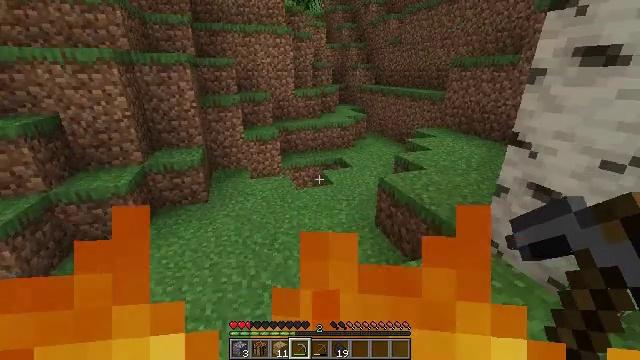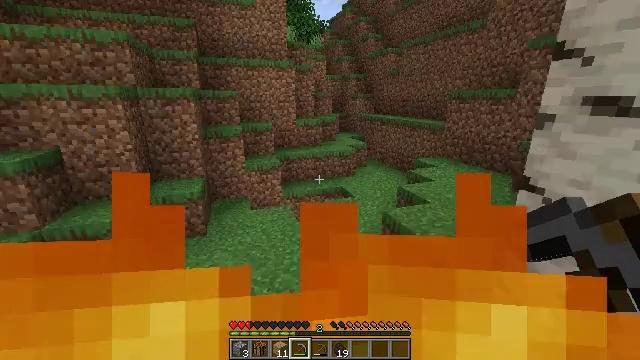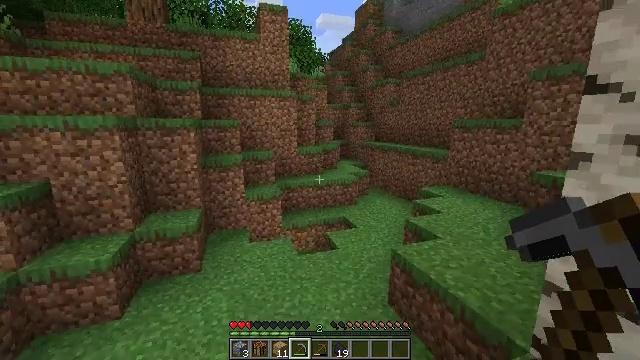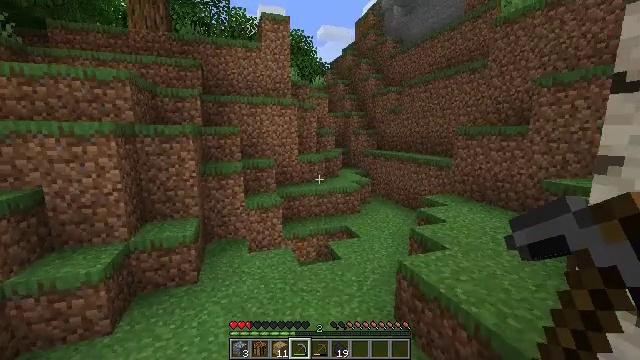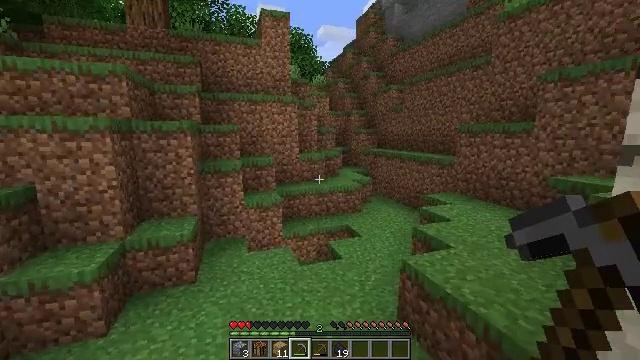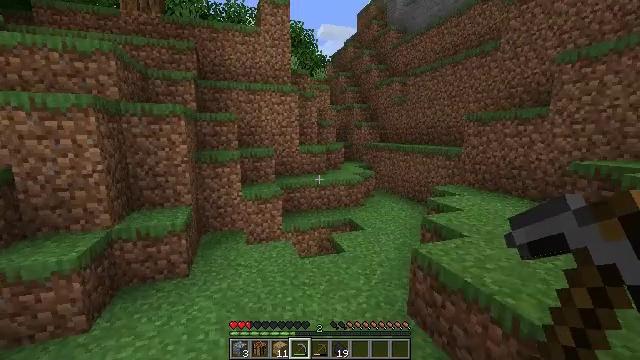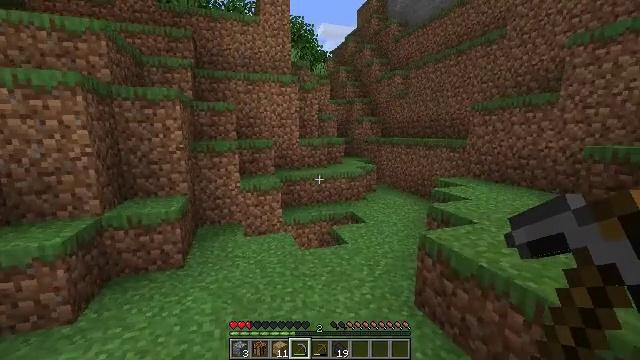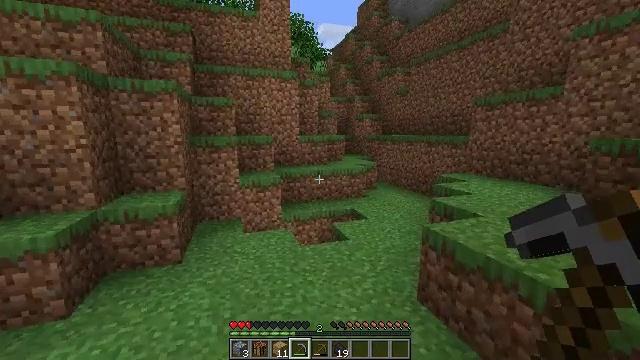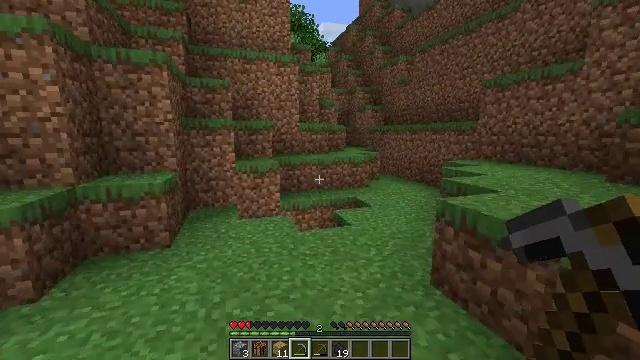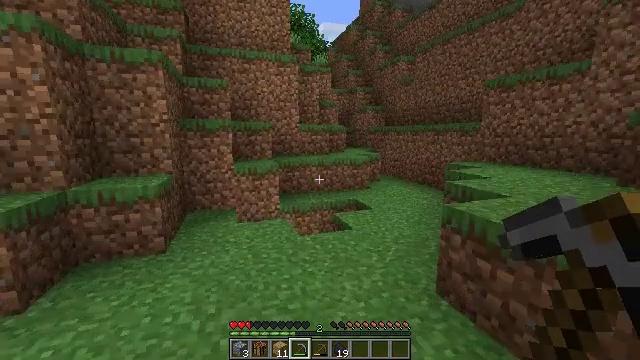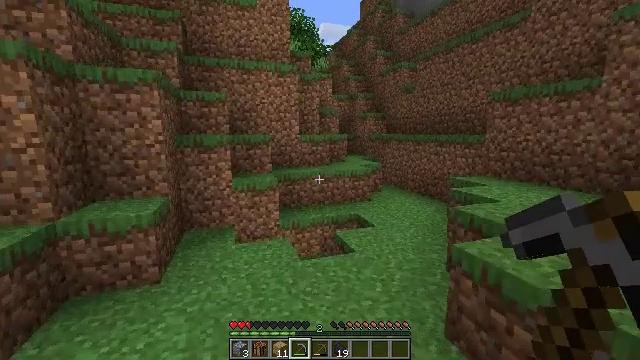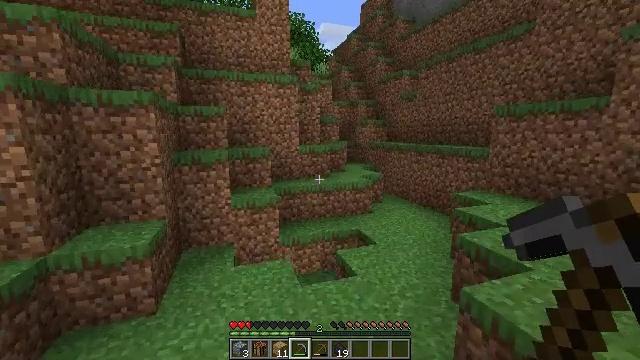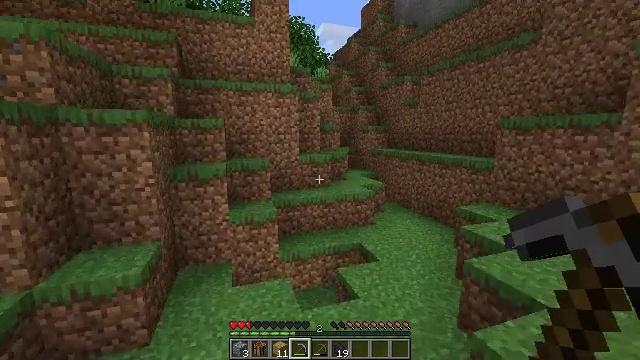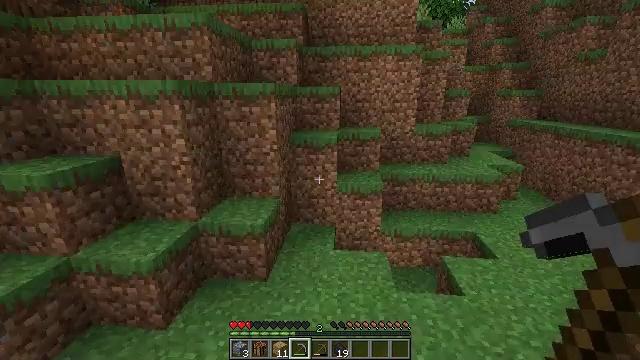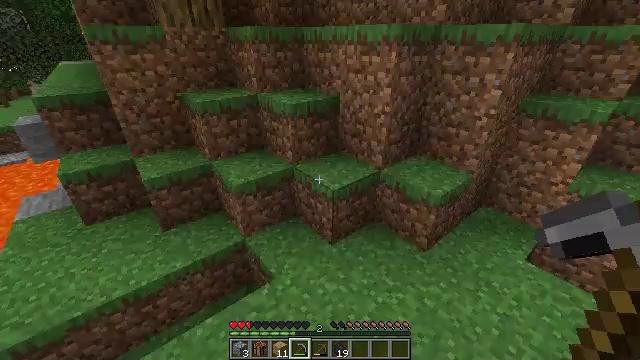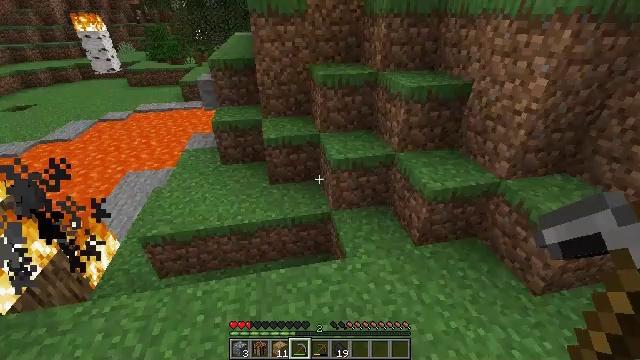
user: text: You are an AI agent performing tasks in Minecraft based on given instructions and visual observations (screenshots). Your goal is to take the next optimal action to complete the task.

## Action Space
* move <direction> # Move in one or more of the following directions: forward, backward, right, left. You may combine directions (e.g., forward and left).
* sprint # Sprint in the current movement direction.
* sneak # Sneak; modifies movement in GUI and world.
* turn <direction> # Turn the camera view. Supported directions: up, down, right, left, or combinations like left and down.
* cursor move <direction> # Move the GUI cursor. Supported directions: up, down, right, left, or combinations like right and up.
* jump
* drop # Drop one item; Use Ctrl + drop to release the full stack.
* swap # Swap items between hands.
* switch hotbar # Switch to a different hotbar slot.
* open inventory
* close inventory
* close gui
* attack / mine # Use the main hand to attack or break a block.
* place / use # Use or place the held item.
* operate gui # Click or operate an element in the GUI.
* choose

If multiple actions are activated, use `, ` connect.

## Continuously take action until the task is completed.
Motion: motion action
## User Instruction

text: Remove the fire source.
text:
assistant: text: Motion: move forward, turn up, jump
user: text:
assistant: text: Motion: move forward, turn up, jump
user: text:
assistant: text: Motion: move forward, turn up, jump
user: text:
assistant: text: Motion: move forward, jump
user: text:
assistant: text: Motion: move forward, jump
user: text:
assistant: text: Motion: move forward, jump
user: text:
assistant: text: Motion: move forward, jump
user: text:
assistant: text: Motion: move forward, jump
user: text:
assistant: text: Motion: move forward, jump
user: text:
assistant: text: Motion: move forward, jump
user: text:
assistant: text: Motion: move forward, jump
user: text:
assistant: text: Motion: move forward, jump
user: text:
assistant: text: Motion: move forward, turn left and down, jump
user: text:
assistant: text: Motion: move forward, turn left and down, jump
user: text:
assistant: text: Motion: move forward, turn left and down, jump
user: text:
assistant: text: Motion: move forward, turn left, jump
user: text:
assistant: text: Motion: move forward, turn left and down, jump
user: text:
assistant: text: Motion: move forward, turn left and down
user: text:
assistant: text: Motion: move forward, turn left
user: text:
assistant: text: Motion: move forward, turn left
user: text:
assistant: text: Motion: move forward, turn left
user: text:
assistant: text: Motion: move forward, turn left
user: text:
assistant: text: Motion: move forward, turn left
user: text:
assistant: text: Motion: move forward, turn left
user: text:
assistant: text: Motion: move forward, turn left
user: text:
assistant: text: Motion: move forward, turn left
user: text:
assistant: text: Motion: move forward, turn left
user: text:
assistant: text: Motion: move forward
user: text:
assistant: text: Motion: move forward
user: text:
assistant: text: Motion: move forward, turn up